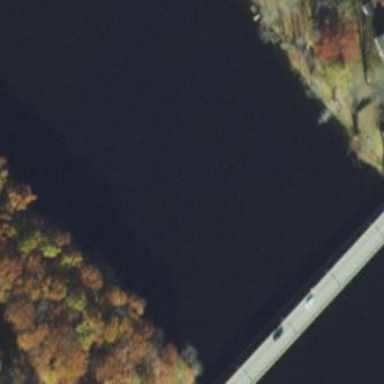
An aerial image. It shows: Man-made bridge.